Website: home-depot
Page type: newsletter-management
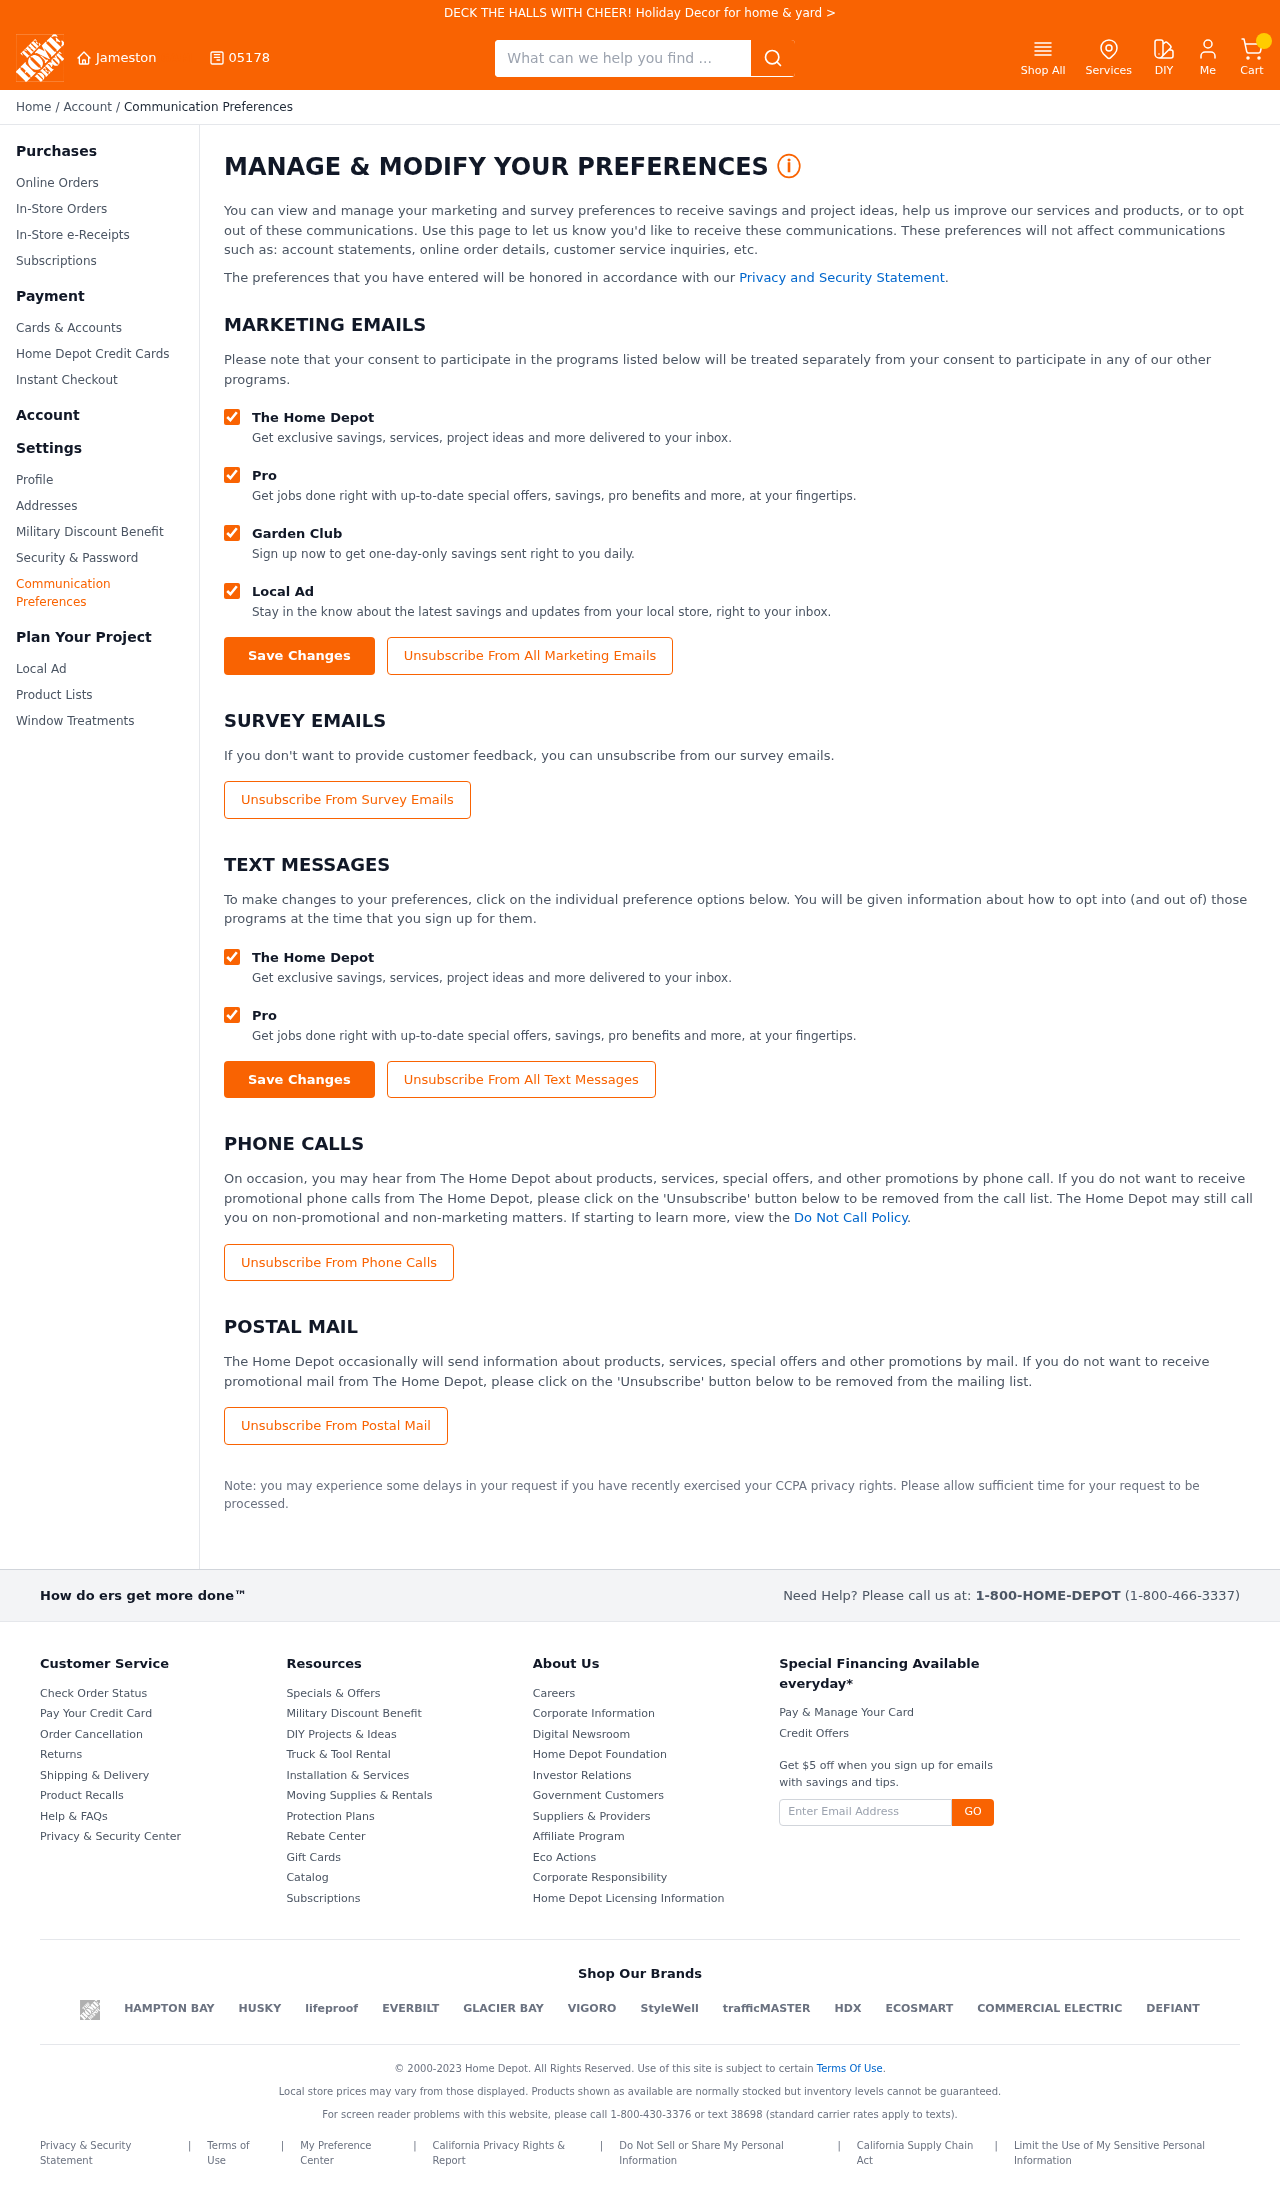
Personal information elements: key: PII_CITY
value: Jameston
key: PII_POSTCODE
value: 05178
Search elements: key: HEADER_SEARCH
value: What can we help you find ...